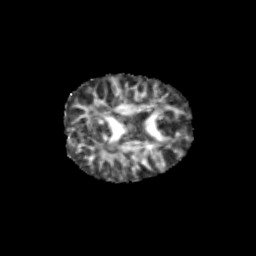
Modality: FA
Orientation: axial
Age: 12
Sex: female
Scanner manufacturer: siemens
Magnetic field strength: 3 T
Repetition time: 3.8 s
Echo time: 0.07 s